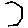
Label: hexagon